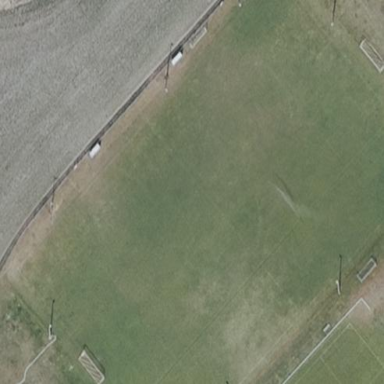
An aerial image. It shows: Soccer pitch for leisureland activities.